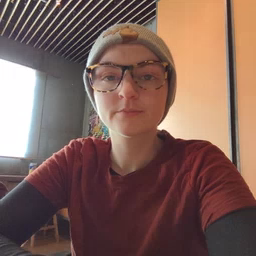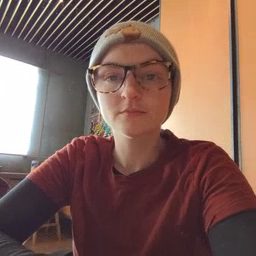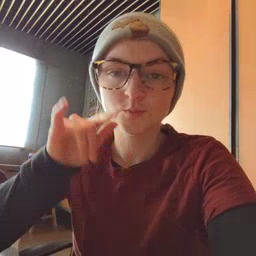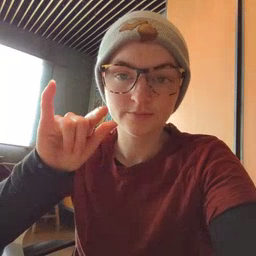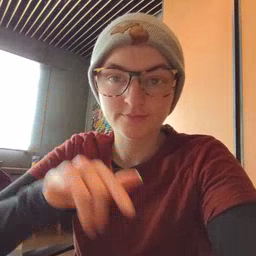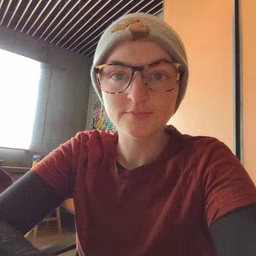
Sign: airplane